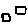
Label: square